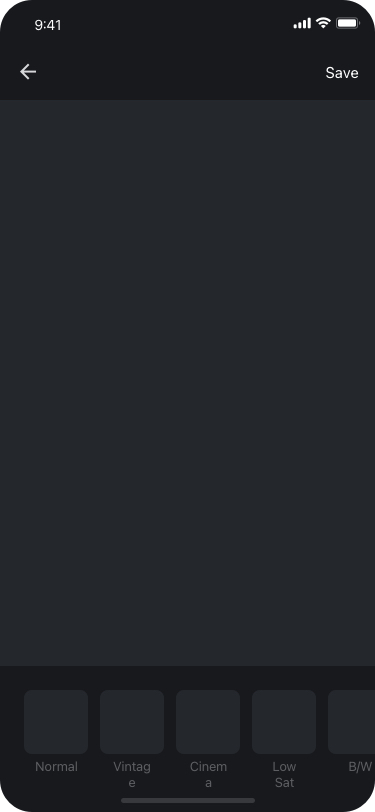
Text in this UI design:
Normal
Vintage
Cinema
Low Sat
B/W
Save